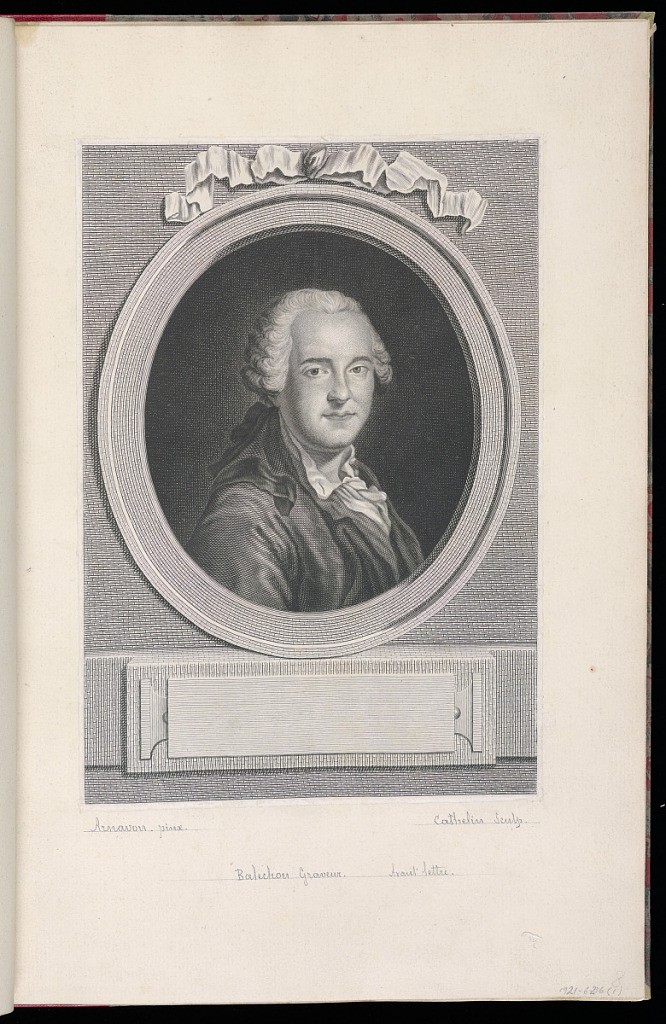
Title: J.J Balechou célèbre graveur
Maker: J. Arnavon, French, active 18th century
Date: ca. 1785-89
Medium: Engraving on laid paper
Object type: Print
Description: Portrait in bust-length of the French engraver J.J. Balechou, within an oval frame, decorated with a ribbon above and a blank plaque below. Balechou wears a partially unbuttoned white shirt under a dark jacket, with powdered wig on his head. Proof before lettering.